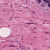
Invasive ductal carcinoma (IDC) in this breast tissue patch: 0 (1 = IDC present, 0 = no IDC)